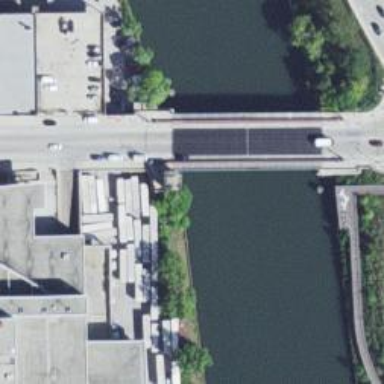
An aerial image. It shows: Secondary road bridge with separate sidewalks and cycleways.